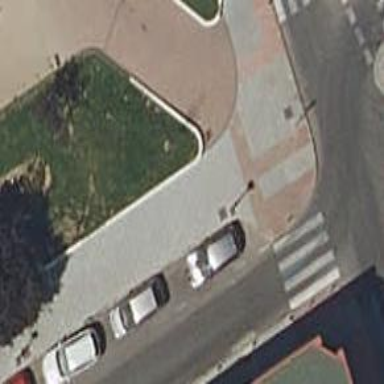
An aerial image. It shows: Sidewalk along the footway.